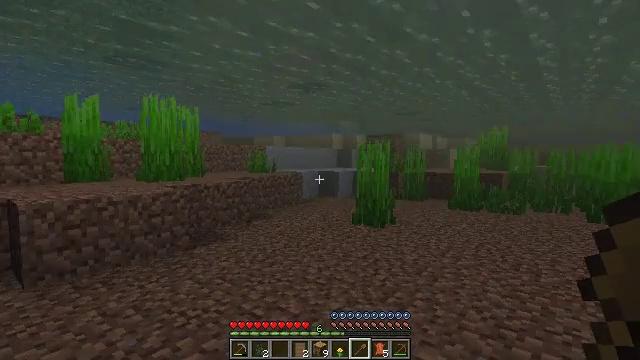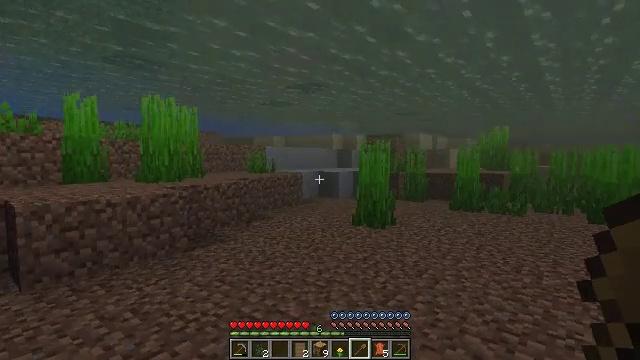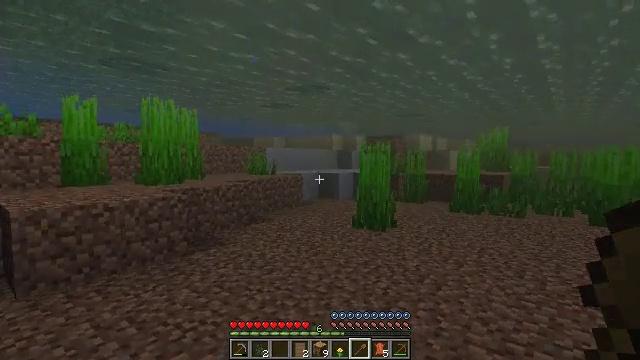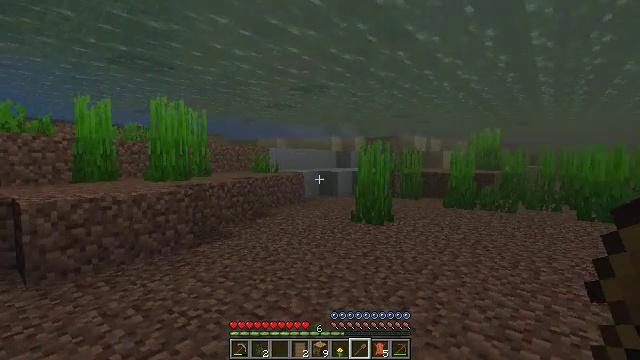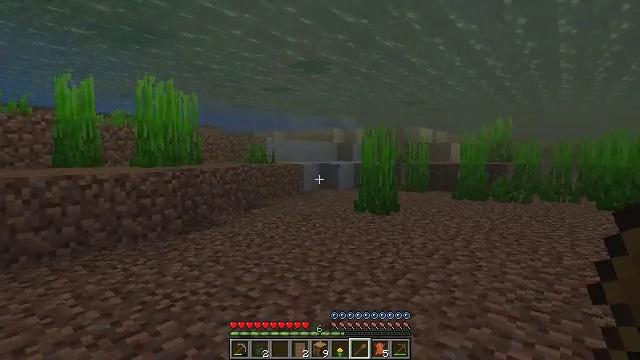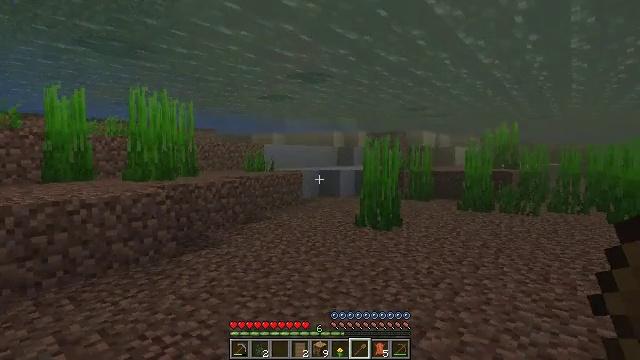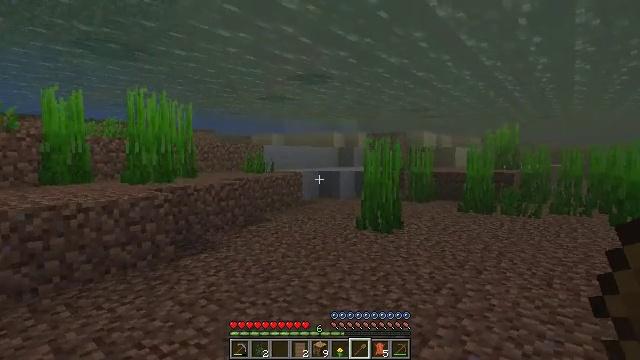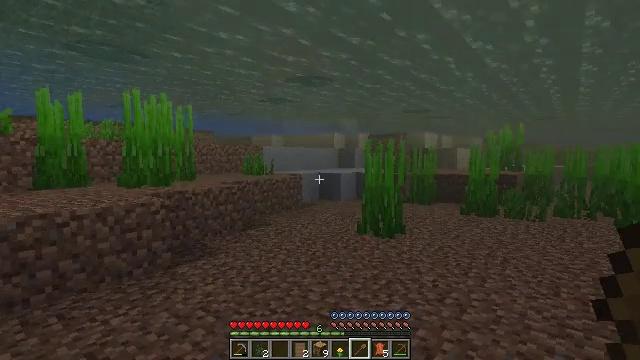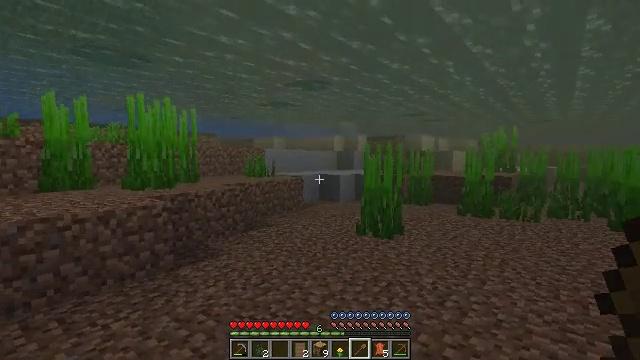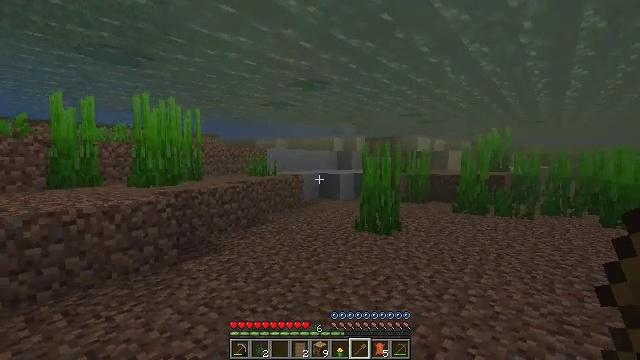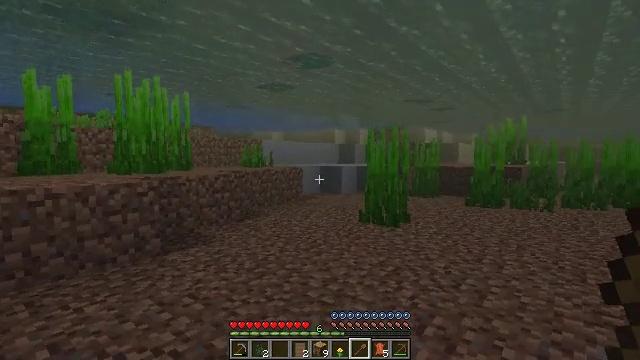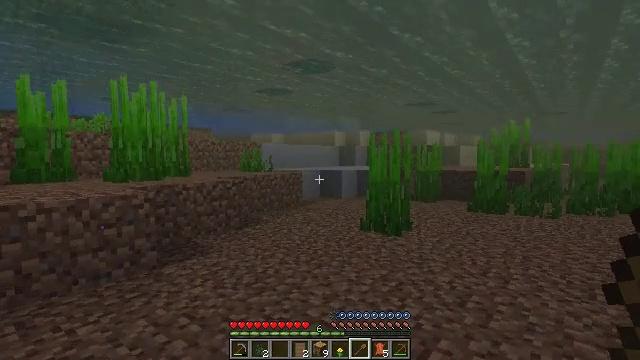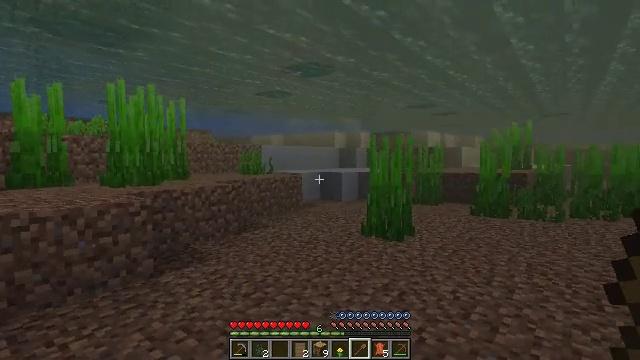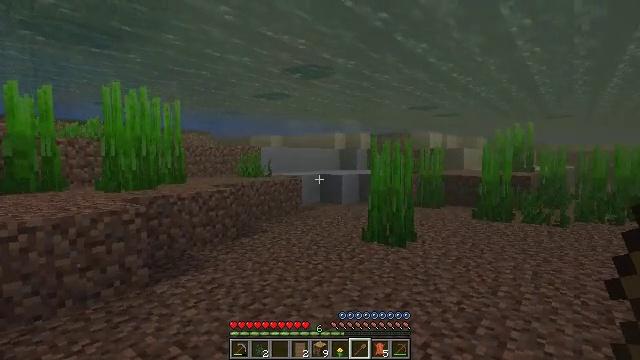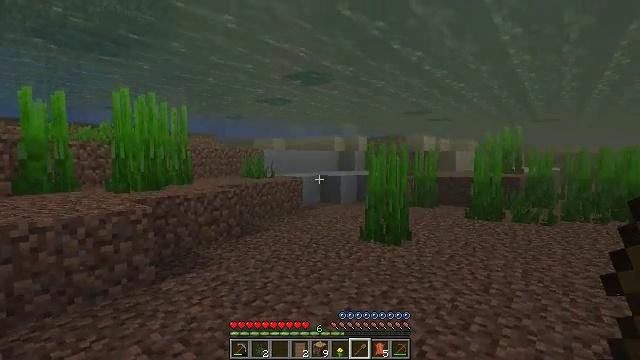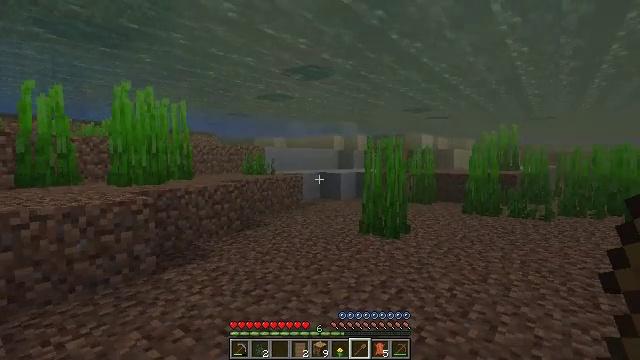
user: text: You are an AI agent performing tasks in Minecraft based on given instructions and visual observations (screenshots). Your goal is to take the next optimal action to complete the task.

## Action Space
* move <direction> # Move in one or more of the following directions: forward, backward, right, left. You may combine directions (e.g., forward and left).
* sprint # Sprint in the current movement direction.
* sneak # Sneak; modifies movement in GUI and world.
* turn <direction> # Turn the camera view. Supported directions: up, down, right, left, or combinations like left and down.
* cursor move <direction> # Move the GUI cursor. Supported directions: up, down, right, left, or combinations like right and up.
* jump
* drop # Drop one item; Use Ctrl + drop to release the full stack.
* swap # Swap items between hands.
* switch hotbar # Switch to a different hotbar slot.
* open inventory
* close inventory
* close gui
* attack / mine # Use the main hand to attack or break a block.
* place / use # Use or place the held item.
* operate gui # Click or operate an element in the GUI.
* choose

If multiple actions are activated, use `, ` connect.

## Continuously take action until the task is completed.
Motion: motion action
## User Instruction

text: Mine the grass in the plains.
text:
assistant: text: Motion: move forward
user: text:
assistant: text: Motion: move forward
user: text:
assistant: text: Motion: move forward
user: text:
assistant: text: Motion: move forward
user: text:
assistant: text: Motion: move forward
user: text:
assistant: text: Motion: move forward
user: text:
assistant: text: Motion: move forward
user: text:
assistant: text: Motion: move forward
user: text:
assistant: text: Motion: move forward
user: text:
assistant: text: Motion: move forward
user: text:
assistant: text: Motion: move forward
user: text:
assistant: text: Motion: no_op
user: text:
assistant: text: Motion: no_op
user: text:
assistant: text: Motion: no_op
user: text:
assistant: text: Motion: no_op
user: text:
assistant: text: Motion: no_op
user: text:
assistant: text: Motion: no_op
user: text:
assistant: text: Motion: no_op
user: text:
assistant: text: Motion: no_op
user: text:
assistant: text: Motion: no_op
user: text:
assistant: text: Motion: no_op
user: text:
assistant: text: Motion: move forward
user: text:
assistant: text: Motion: move forward
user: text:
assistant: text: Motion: no_op
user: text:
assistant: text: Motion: no_op
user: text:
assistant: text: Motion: move forward
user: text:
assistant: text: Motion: move forward
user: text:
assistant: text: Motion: move forward
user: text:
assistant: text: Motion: move forward
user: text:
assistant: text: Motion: move forward